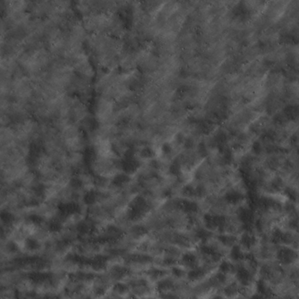
Label: non_frost